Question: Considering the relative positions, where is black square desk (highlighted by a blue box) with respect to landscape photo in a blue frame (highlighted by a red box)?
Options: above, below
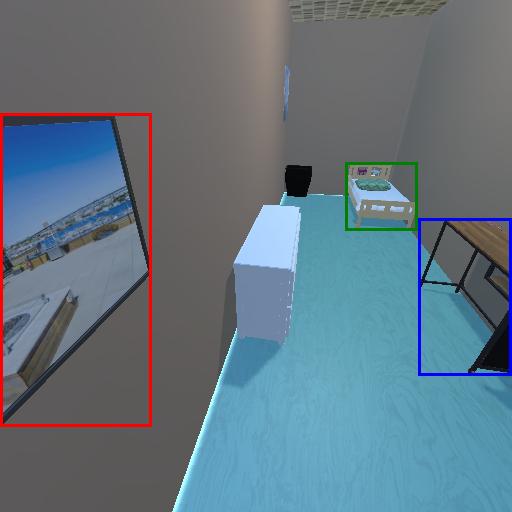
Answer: above